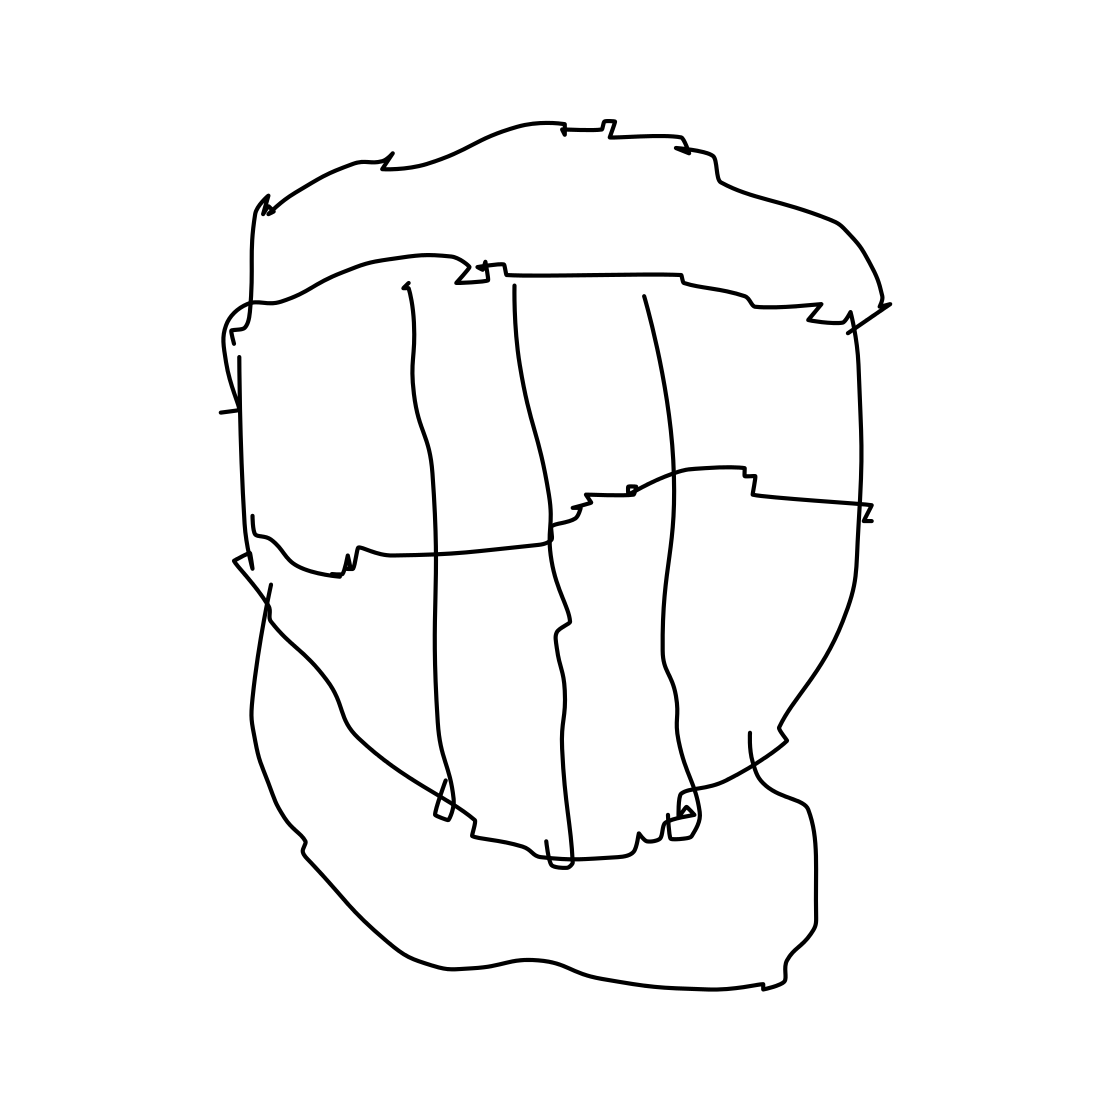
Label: mouth